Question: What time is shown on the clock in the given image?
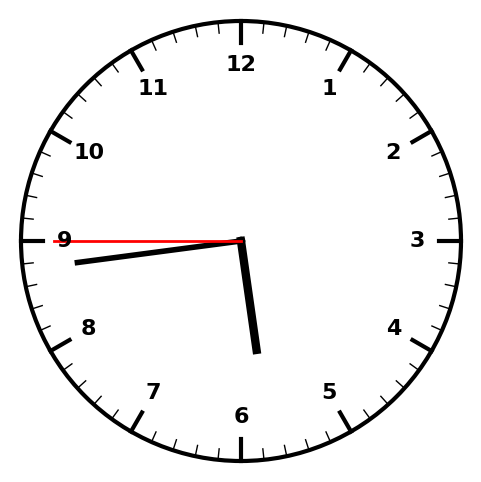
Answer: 05:43:45